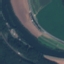
Land use / land cover: River